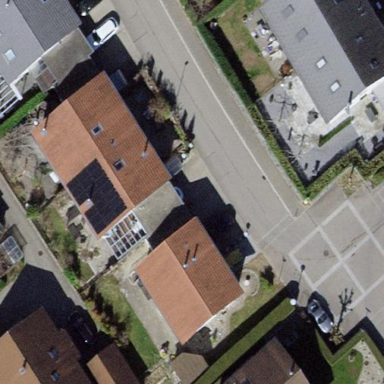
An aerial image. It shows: Semi-detached house with gabled roof.